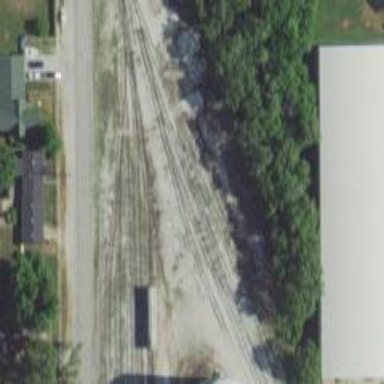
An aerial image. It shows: Railway siding for service.